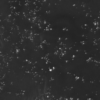
Label: not_dusty